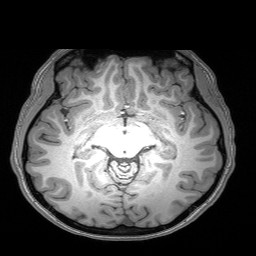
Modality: T1w
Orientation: coronal
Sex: female